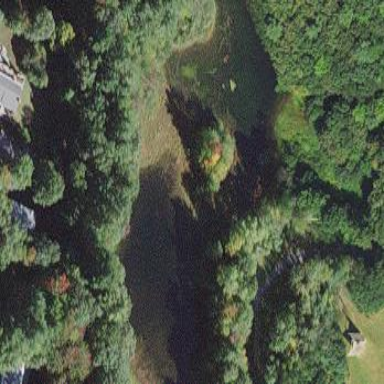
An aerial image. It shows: Serene pond surrounded by nature.